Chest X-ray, PA view. Patient: 44 years old, sex M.
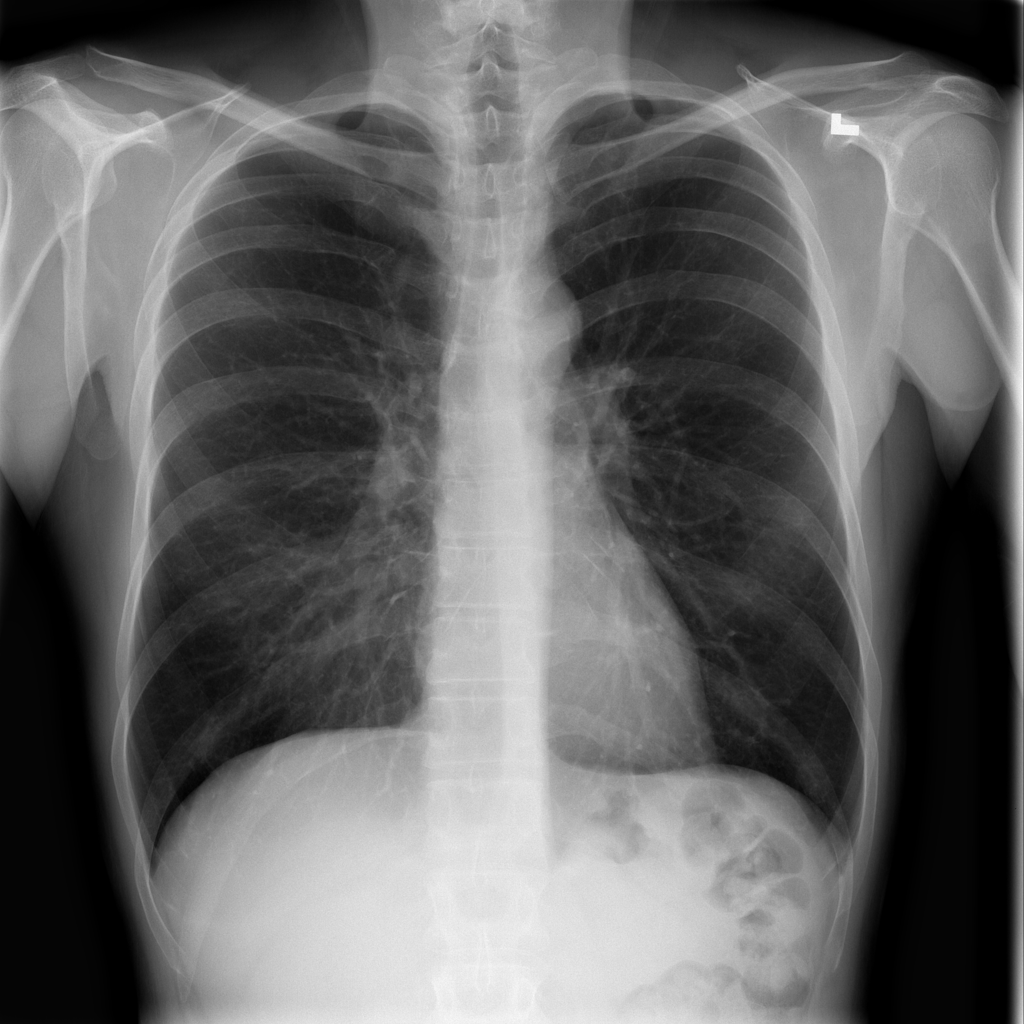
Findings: No Finding